Question: I am writing an app on raspberry in gtk+3/C which requires a virtual numpad (e.g 0-9, backspace and enter). I will use it with a touch screen, so no keyboard or mouse available (just like a kiosk).
I am adopting this code which allows me to use button press to emulate the number and display to an entry, however I am stuck at giving it the backspace function (go back and delete one previous char) and enter function (e.g when I'm done with input, press that button will help me to get back to the main screen).
'''
/*
gcc -Wall keyboard1.c -o keyboard1 'pkg-config --cflags --libs gtk+-3.0'
Tested with GTK3.22 and GTK3.22 on Ubuntu18.04
*/
#include<gtk/gtk.h>
struct key{
gint id;
GtkWidget *button;
};
static const gchar letters[18]="QWERTYASDFGHZXCVBN";
//Need single chars as strings.
static gchar single_char[2]={'A', ''};
static void button_clicked(GtkWidget *button, gpointer *user_data)
{
gpointer *button_index=g_hash_table_lookup((GHashTable*)user_data[0], button);
g_print("Button index %i
", (gint)(*button_index));
gint index=(gint)(*button_index);
single_char[0]=letters[index];
gchar *string=g_strdup_printf("%s%s", gtk_entry_get_text(GTK_ENTRY(user_data[1])), single_char);
gtk_entry_set_text(GTK_ENTRY(user_data[1]), string);
g_free(string);
}
int main(int argc, char *argv[])
{
gtk_init (&argc, &argv);
gint i=0;
gint j=0;
GtkWidget *window=gtk_window_new(GTK_WINDOW_TOPLEVEL);
gtk_window_set_title(GTK_WINDOW(window), "Keyboard");
gtk_window_set_default_size(GTK_WINDOW(window), 400, 200);
gtk_window_set_position(GTK_WINDOW(window), GTK_WIN_POS_CENTER);
g_signal_connect(window, "destroy", G_CALLBACK(gtk_main_quit), NULL);
GtkWidget *entry=gtk_entry_new();
gtk_widget_set_hexpand(entry, TRUE);
//Save buttons in an array.
struct key k1;
GArray *keyboard=g_array_new(FALSE, FALSE, sizeof(struct key));
for(i=0;i<18;i++)
{
single_char[0]=letters[i];
k1.id=i;
k1.button=gtk_button_new_with_label(single_char);
g_array_append_val(keyboard, k1);
}
//A hash table to look up array index values.
struct key *p1=NULL;
GHashTable *hash_table=g_hash_table_new(NULL, NULL);
for(i=0;i<18;i++)
{
p1=&g_array_index(keyboard, struct key, i);
g_hash_table_insert(hash_table, p1->button, &(p1->id));
}
gpointer user_data[2]={hash_table, entry};
GtkWidget *grid1=gtk_grid_new();
for(i=0;i<3;i++)
{
for(j=0;j<6;j++)
{
p1=&g_array_index(keyboard, struct key, i*6+j);
gtk_grid_attach(GTK_GRID(grid1), p1->button, j, i, 1, 1);
g_signal_connect(p1->button, "clicked", G_CALLBACK(button_clicked), user_data);
}
}
GtkWidget *scroll=gtk_scrolled_window_new(NULL, NULL);
gtk_widget_set_vexpand(scroll, TRUE);
gtk_widget_set_hexpand(scroll, TRUE);
gtk_container_add(GTK_CONTAINER(scroll), grid1);
GtkWidget *expander=gtk_expander_new("Keyboard");
gtk_widget_set_vexpand(expander, TRUE);
gtk_widget_set_hexpand(expander, TRUE);
gtk_container_add(GTK_CONTAINER(expander), scroll);
GtkWidget *grid2=gtk_grid_new();
gtk_grid_attach(GTK_GRID(grid2), expander, 0, 0, 1, 1);
gtk_grid_attach(GTK_GRID(grid2), entry, 0, 1, 1, 1);
gtk_container_add(GTK_CONTAINER(window), grid2);
gtk_widget_show_all(window);
gtk_main();
g_hash_table_destroy(hash_table);
g_array_free(keyboard, TRUE);
return 0;
}
'''
Here is the <URL> to the post.
I have tried to replace a char in the 'gchar letters[18]="QWERTYASDFGHZXCVBN";' with '', '
' and ' ' as to replace backspace, newline and tab, but only ' ' works. '' gave me a strange symbol:

Could you give me suggestions on how to do it. Thank you very much!
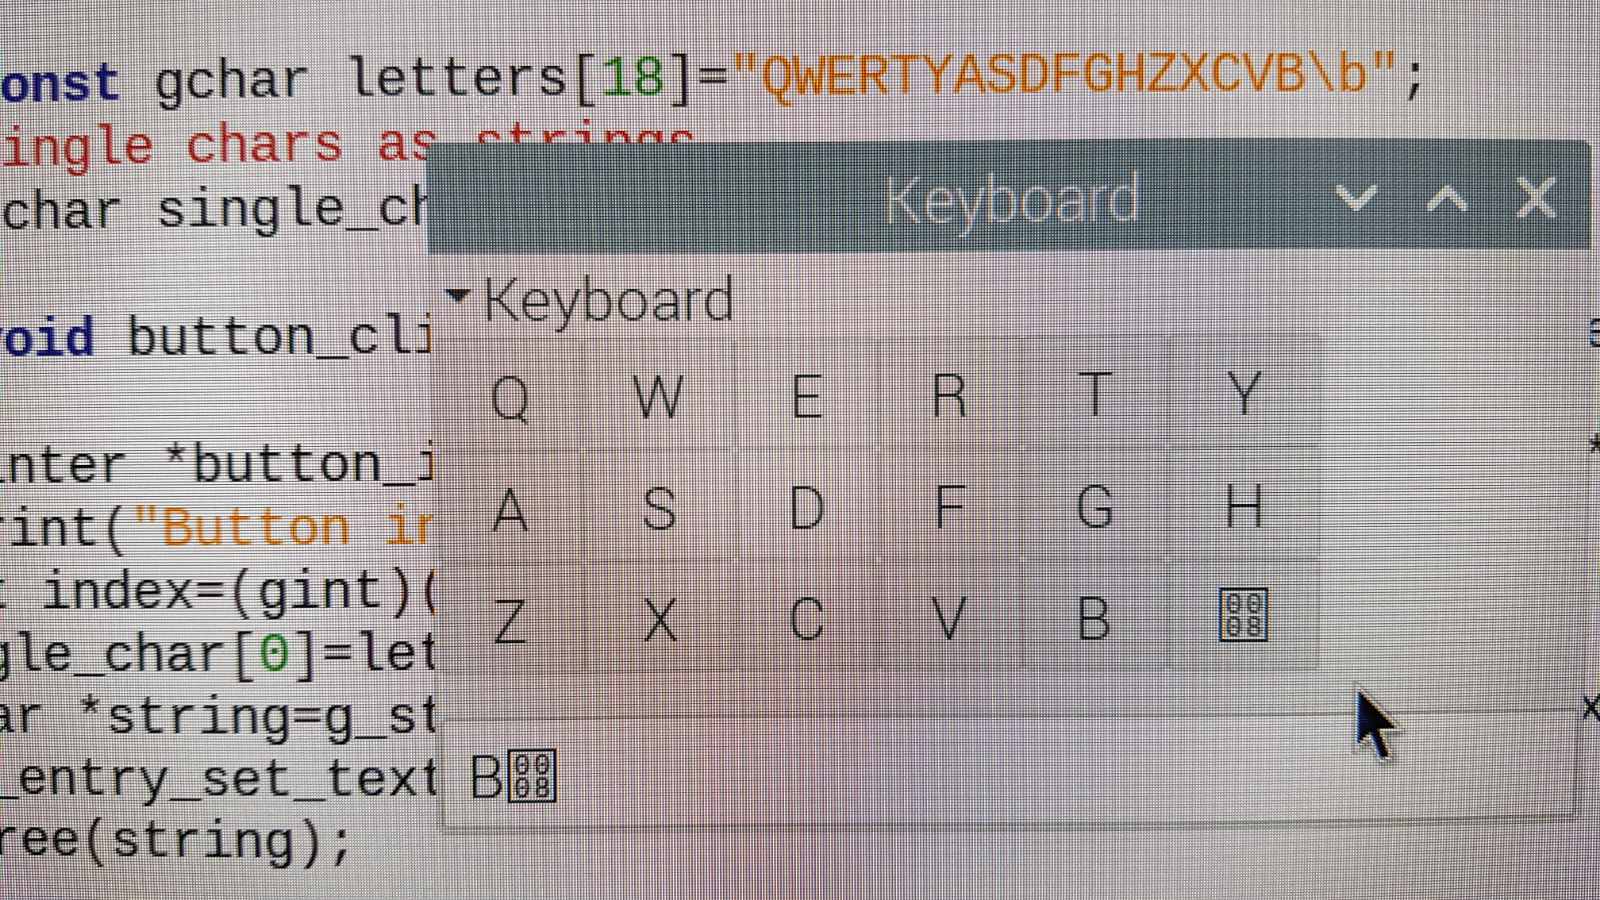
Answer: You seem to confuse two things: 'gtk_entry_set_text' sets the caption of a GTK element to a string of characters. It does not interpret it's characters.
That's why 'gtk_entry_set_text' works well with non-control characters but stuck at ''. You had to send a GtkEvent using 'gtk_propagate_event' to handle this properly (see <URL>. '
' is not a control character is this manner: It's possible that the GTK element your writing to just doesn't support newlines and would be interpreted as confirmation.